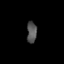
Tissue: skin
Cell type: Epithelial cells
Senescence score: 0.2786
Nuclear area (px): 203
Mean DAPI intensity: 84.468